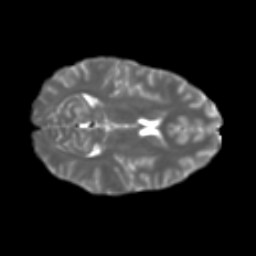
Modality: T2w
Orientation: axial
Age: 26
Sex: female
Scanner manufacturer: ge
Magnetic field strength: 3 T
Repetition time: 7.8 s
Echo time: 0.0606 s